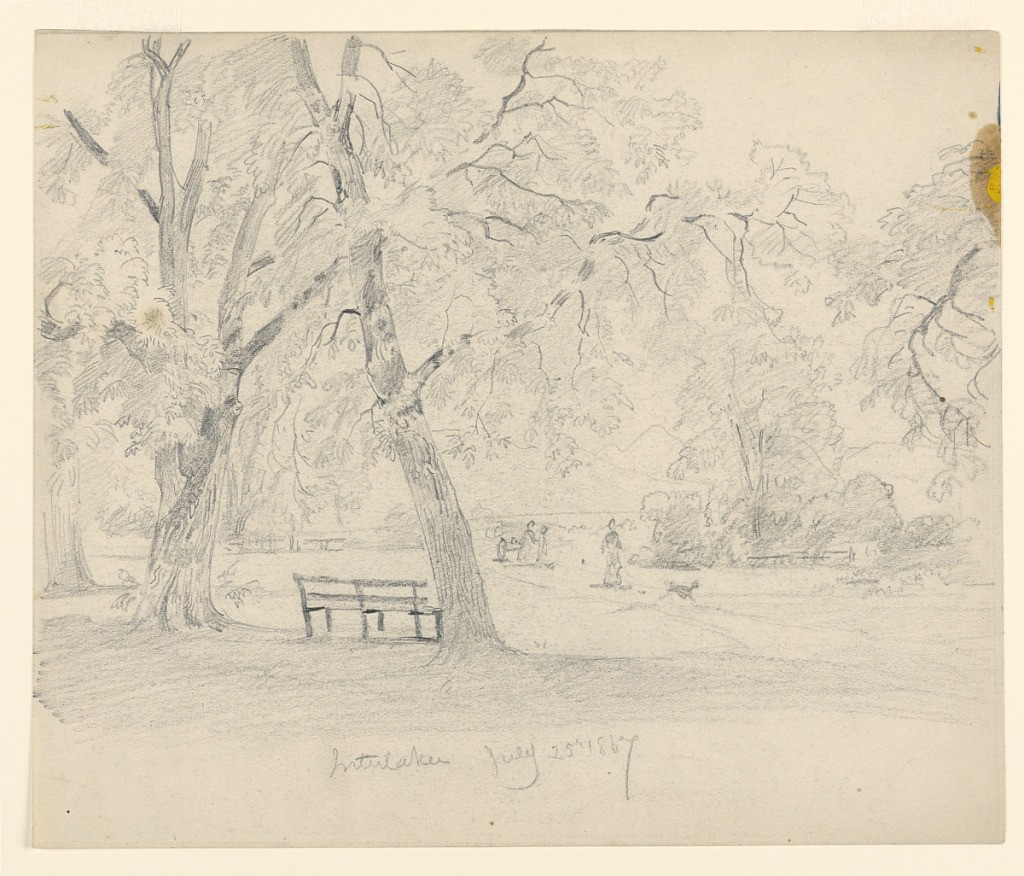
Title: Landscape, Interlaken, Switzerland
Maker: William Trost Richards, American, 1833–1905
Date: July 25, 1867
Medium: Graphite on paper
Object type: Drawing
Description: Sketch of a park with figures playing with a dog.